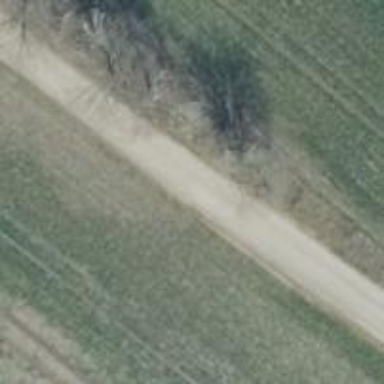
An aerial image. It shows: Track with pebblestone surface. The track type is grade2.